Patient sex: F
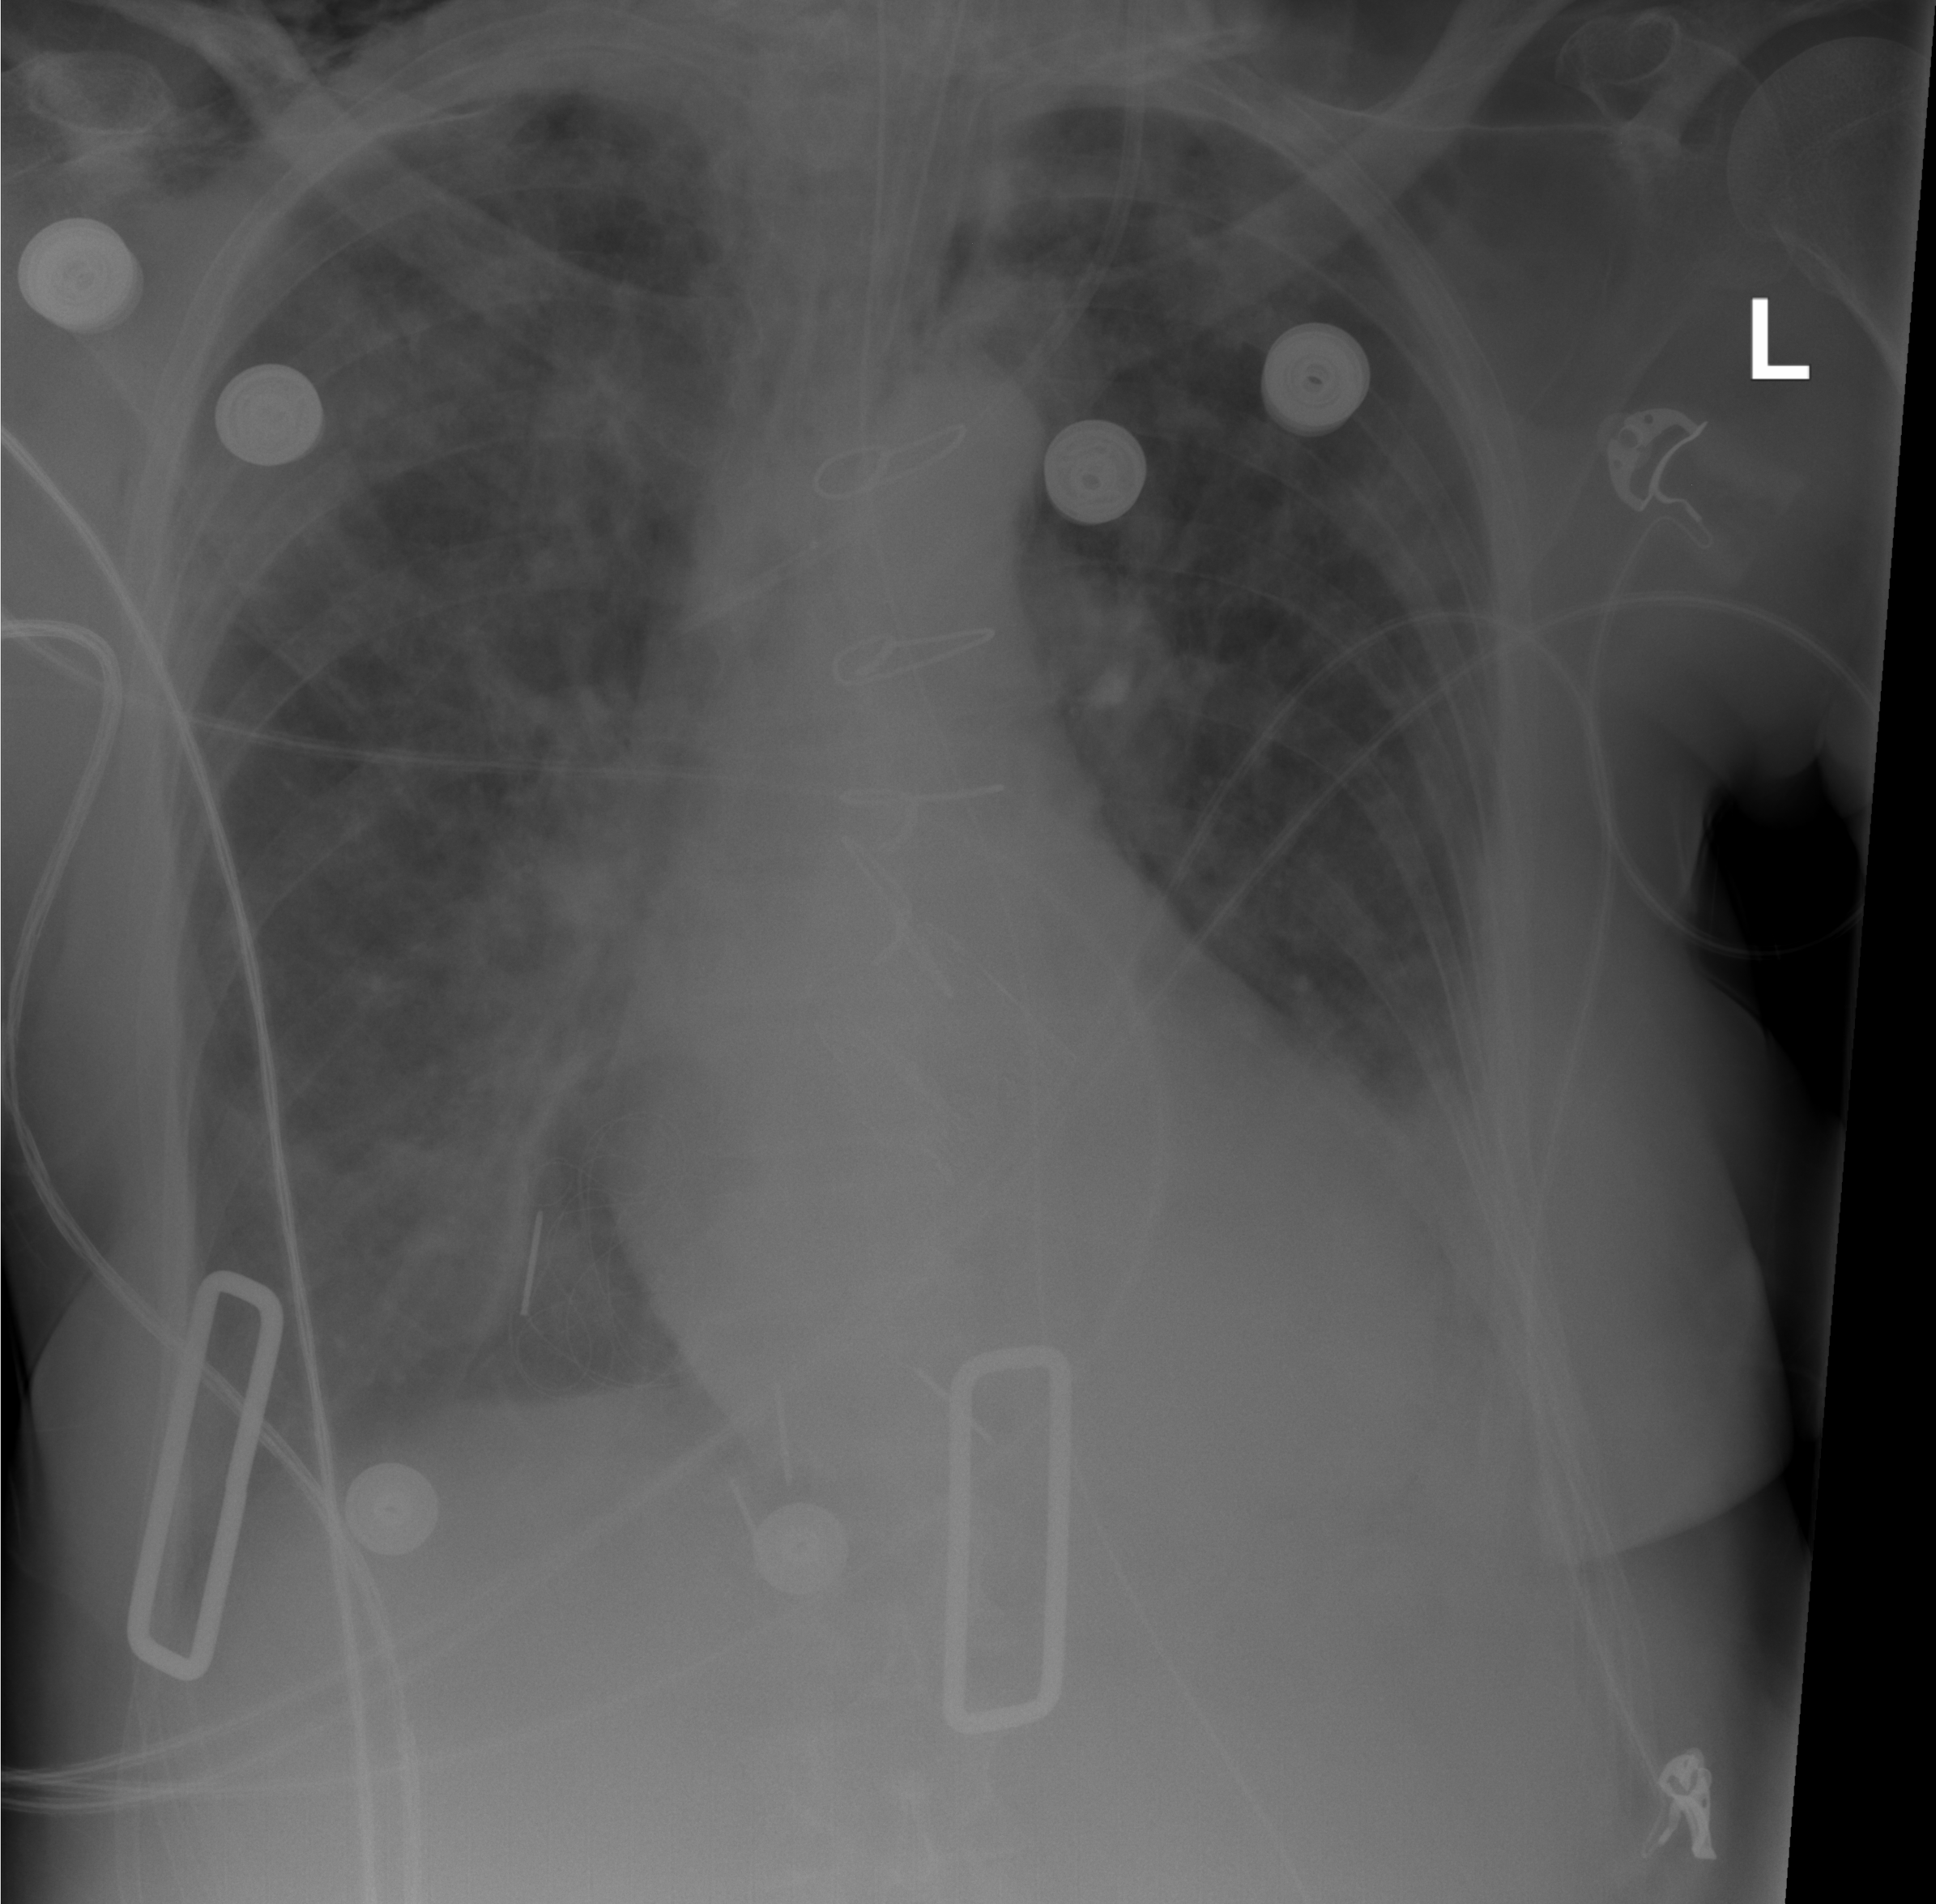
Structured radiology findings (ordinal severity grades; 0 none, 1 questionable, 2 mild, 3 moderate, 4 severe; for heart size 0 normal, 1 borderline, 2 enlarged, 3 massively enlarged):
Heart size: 2
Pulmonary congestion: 2
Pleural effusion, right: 2
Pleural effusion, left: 3
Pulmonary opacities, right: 3
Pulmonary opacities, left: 3
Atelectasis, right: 3
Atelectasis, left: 2